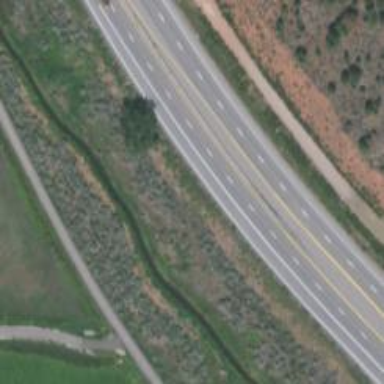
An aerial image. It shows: Asphalt road with trunk classification and grade 1 track type.